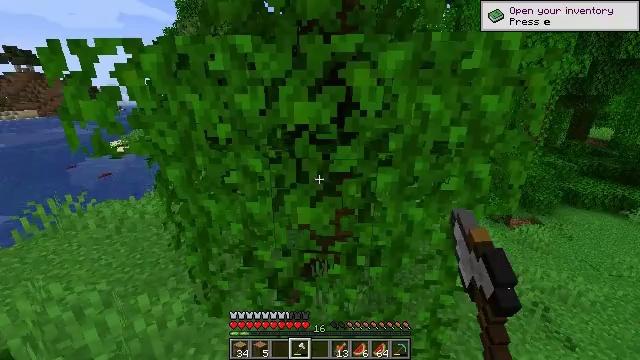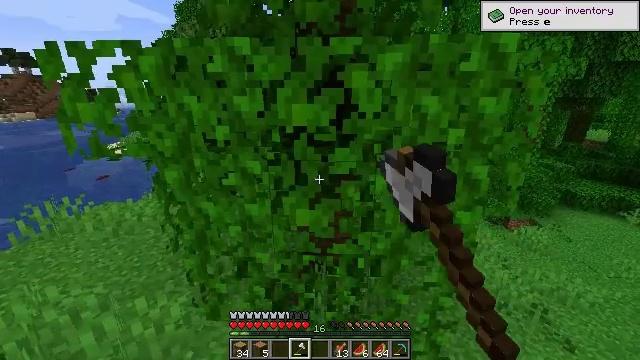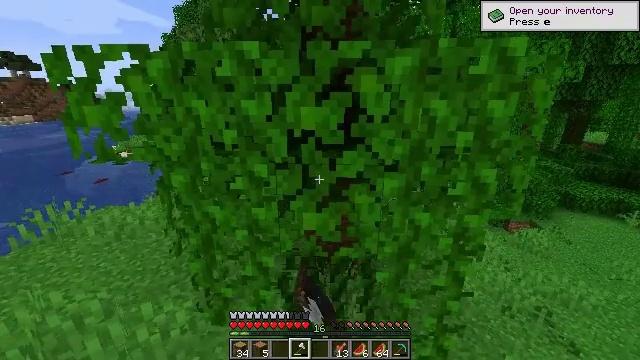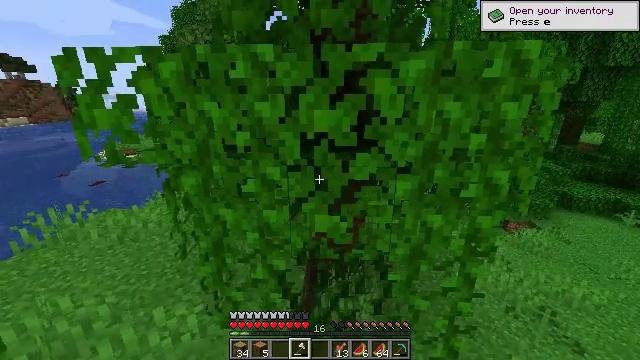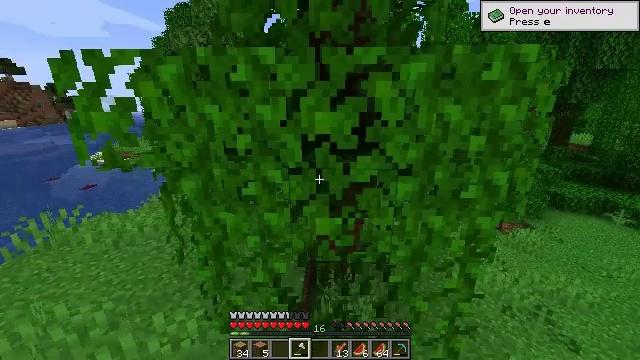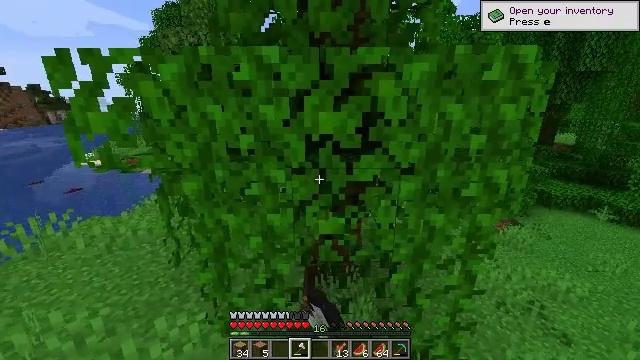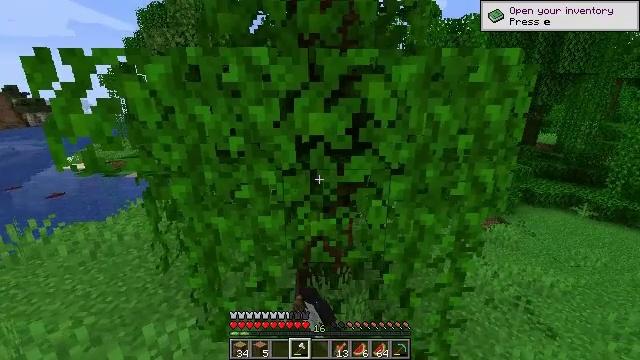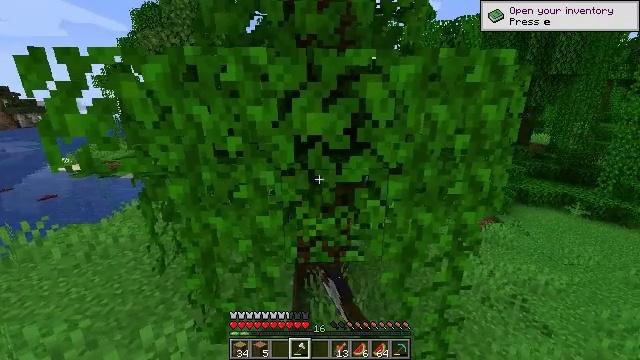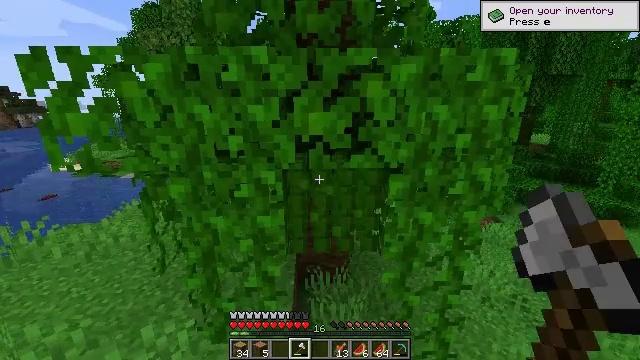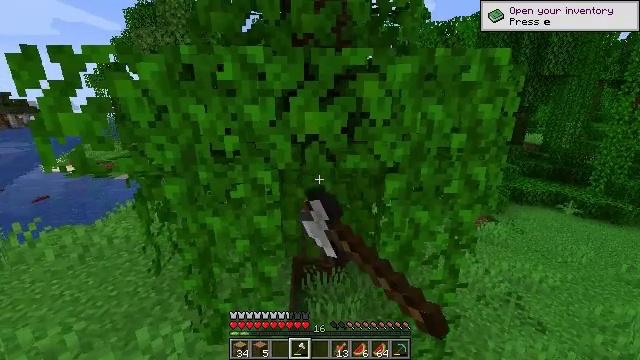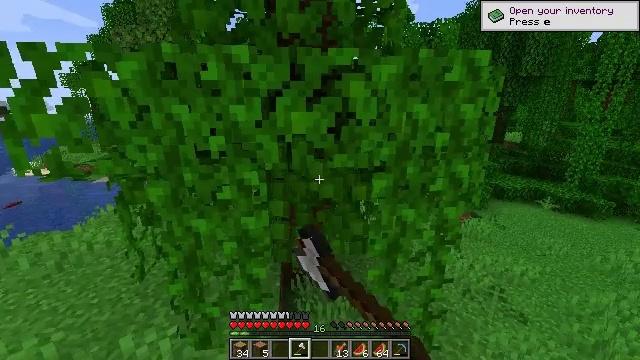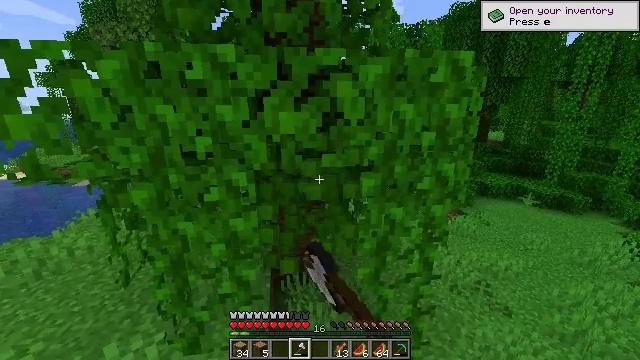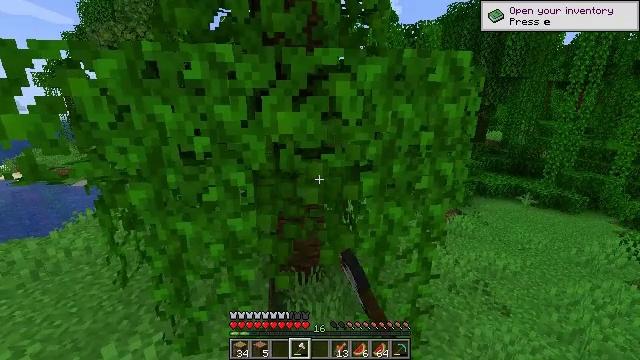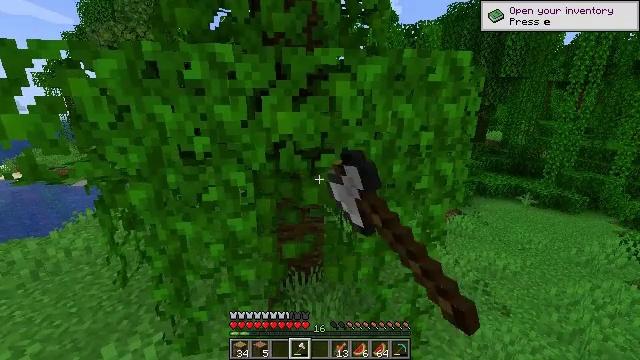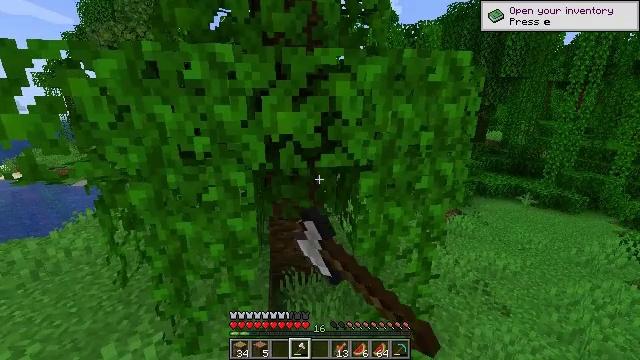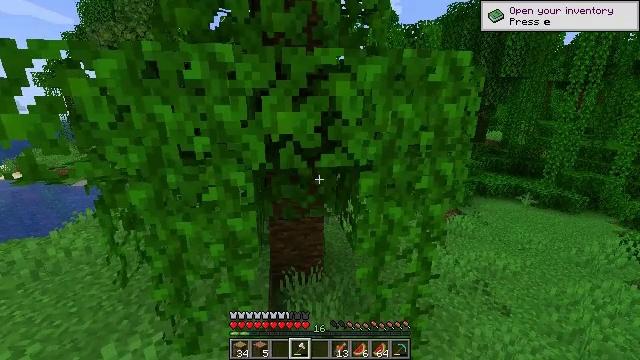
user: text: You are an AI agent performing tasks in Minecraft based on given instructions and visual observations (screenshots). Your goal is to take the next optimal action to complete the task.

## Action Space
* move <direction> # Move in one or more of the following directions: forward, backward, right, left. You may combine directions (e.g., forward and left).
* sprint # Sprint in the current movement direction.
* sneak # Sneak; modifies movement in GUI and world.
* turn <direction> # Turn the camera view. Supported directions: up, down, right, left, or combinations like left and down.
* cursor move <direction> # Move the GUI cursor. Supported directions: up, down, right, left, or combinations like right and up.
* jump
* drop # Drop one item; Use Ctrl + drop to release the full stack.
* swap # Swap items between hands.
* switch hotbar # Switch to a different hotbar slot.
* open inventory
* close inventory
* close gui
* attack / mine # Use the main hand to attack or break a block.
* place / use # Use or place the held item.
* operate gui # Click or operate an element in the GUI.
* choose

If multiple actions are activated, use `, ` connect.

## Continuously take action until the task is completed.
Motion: motion action
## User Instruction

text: Break the jungle leaves with your hand or shears.
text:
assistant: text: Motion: attack / mine
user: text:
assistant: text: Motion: move left, attack / mine
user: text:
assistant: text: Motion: move left, attack / mine
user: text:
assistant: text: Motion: turn right, attack / mine
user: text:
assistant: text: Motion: turn right, attack / mine
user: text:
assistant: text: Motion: turn right, attack / mine
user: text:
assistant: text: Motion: attack / mine
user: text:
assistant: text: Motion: attack / mine
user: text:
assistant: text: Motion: attack / mine
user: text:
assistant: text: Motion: turn right, attack / mine
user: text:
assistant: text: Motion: turn right, attack / mine
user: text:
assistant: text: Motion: attack / mine
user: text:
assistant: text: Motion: attack / mine
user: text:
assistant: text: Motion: attack / mine
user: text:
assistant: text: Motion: attack / mine
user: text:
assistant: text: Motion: attack / mine
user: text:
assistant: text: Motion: attack / mine
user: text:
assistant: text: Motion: attack / mine
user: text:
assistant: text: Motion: move forward, attack / mine
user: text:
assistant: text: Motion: move forward, attack / mine
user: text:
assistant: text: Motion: move forward, attack / mine
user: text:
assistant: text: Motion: move forward, turn left and down, attack / mine
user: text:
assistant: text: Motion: move forward, attack / mine
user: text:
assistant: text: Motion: move forward, attack / mine
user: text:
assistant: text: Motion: attack / mine